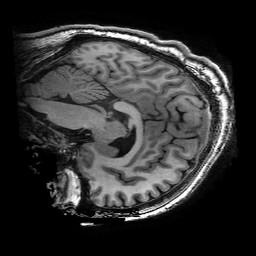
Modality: T1w
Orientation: sagittal
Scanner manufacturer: ge
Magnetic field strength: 3 T
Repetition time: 0.008908 s
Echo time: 0.003492 s